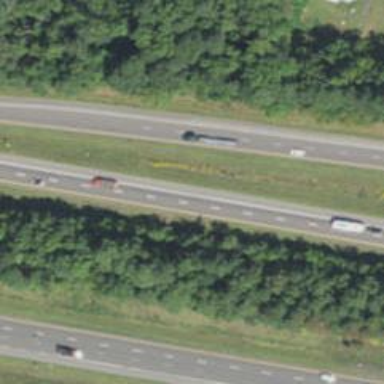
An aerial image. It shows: Asphalt motorway link.